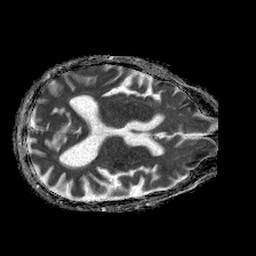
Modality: ADC
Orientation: axial
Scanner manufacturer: philips
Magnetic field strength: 1.5 T
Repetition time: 4.6 s
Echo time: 0.08517 s